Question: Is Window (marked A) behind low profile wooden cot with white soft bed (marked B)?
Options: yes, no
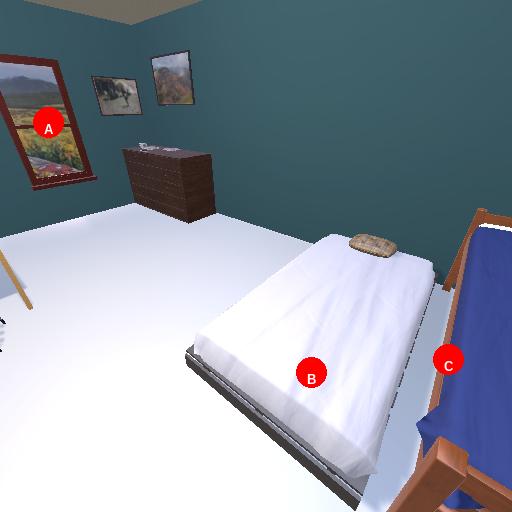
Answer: yes